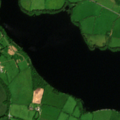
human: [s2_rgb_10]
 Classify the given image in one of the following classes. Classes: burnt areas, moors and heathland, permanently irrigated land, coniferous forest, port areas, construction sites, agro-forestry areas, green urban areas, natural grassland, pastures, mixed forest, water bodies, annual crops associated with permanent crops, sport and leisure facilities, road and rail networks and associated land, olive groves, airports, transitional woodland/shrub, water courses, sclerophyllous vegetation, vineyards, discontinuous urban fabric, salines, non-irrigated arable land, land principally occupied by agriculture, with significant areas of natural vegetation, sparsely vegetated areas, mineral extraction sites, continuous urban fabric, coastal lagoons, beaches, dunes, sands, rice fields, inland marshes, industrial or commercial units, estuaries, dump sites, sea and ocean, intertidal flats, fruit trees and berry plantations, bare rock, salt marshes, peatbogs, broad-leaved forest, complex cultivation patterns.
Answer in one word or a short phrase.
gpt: pastures, broad-leaved forest, water bodies